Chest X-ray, PA view. Patient: 71 years old, sex M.
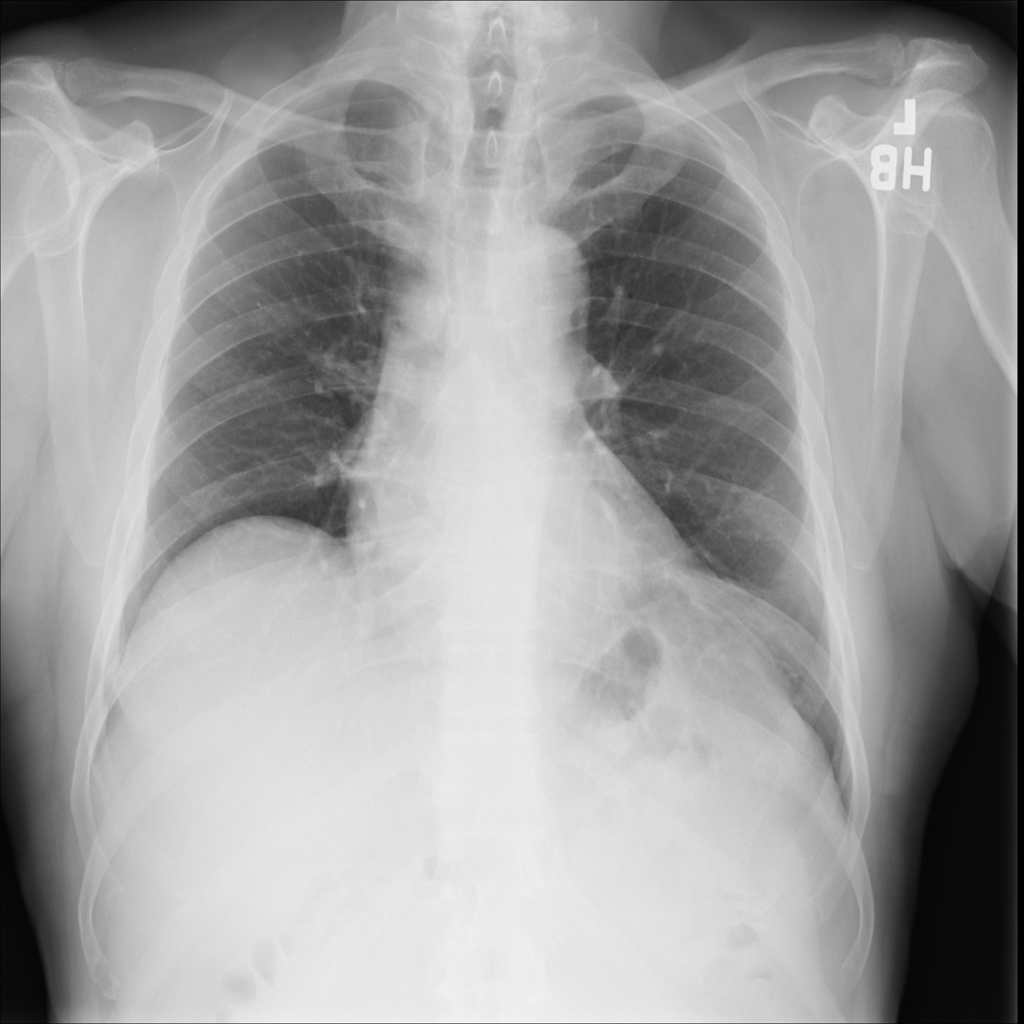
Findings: No Finding